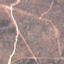
Land use / land cover: HerbaceousVegetation